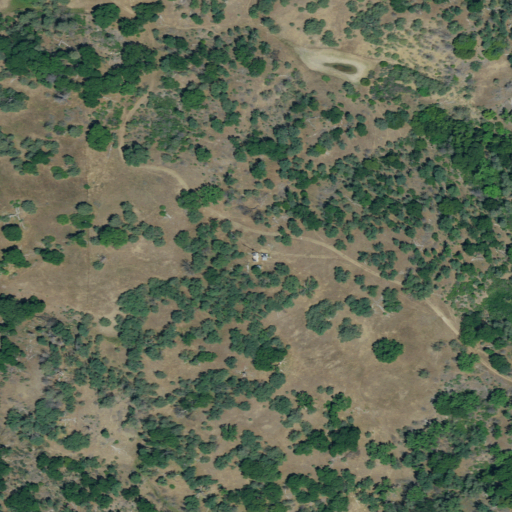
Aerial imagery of mountain in California named Discovery Peak containing grassland, mixed forest, and shrub